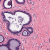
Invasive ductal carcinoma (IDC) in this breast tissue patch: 1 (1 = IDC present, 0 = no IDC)